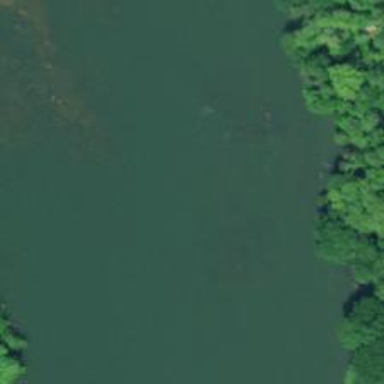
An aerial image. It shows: Beautiful river scene.